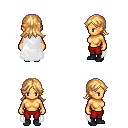
a pixel art fantasy rpg character, female body template, human, tanned skin, white cape, red pants, light blonde loose hair, black shoes, four views (front, back, left, right), 2x2 character sprite sheet, small pixel art, hard edges, no anti-aliasing